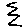
Label: zigzag